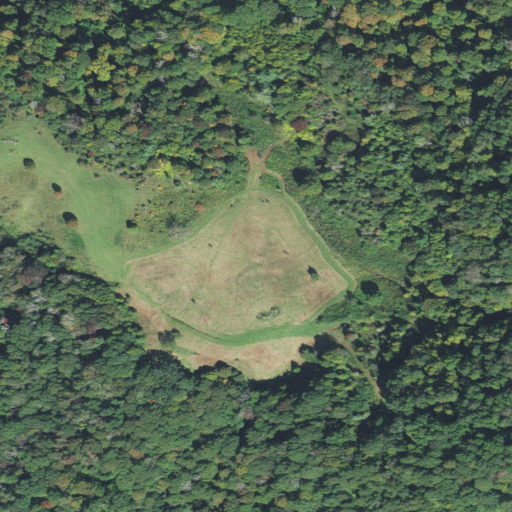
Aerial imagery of ridge(s) in North Carolina named Sams Land containing deciduous forest and pasture